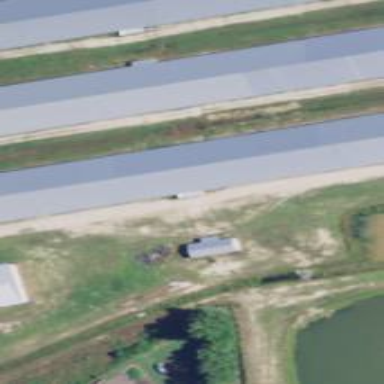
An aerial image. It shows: Farm auxiliary building.